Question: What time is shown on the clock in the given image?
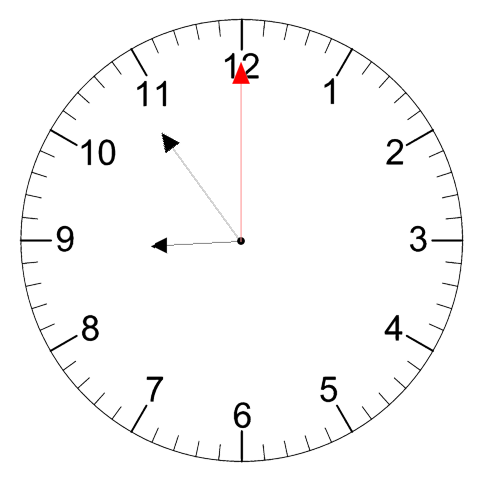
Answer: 08:54:00